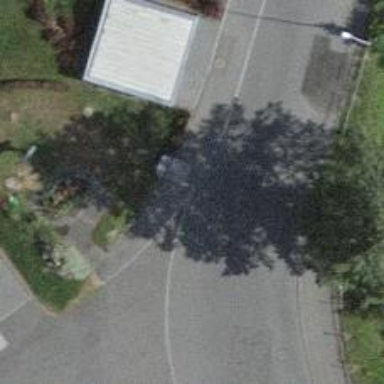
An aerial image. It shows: Kerb barrier.